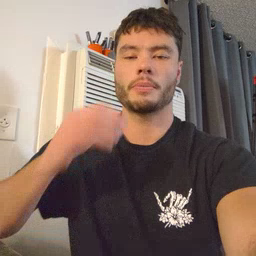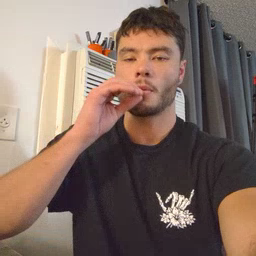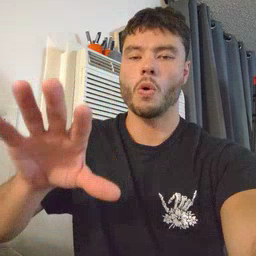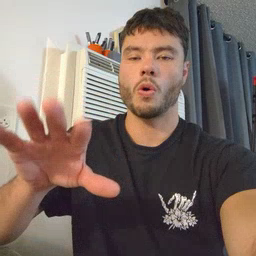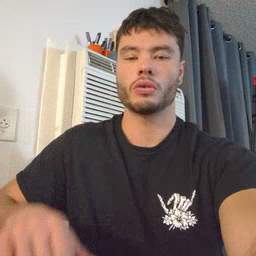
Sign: blow